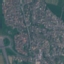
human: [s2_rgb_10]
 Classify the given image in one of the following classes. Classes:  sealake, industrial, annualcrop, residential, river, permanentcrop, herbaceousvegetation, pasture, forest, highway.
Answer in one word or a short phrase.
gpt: Residential